Question: I have a table structure that uses a link table to relate Jobs to People, the link table contains data information for how long a person was at a particular job.

I have a simple rails application that is trying to get all jobs and display the job's employment date ranges.
'''
class Employment < ActiveRecord::Base
belongs_to :person
belongs_to :job
end
class Job < ActiveRecord::Base
belongs_to :employer
has_many :employment
accepts_nested_attributes_for :employment
end
def index
@jobs = Job.joins(:employment).find(:all)
end
'''
Now when i try to access properties 'employment_started'/ended I get a 'NoMethodError in Experience#index'
'''
undefined method 'employment_started' for #<Class:0x000000026927e0>
17: <span><%=job.employment.employment_started%> - <%=job.employment.to_yaml%>
'''
When I use the 'to_yaml' function I can see there is data in the object:
'''
!ruby/object:Employment attributes: job_id: 1 person_id: 1 employment_started: 2008-04-21 employment_ended: attributes_cache: {} changed_attributes: {} destroyed: false marked_for_destruction: false new_record: false previously_changed: {} readonly: false
'''
Why can't rails access this 3'rd level attribute?
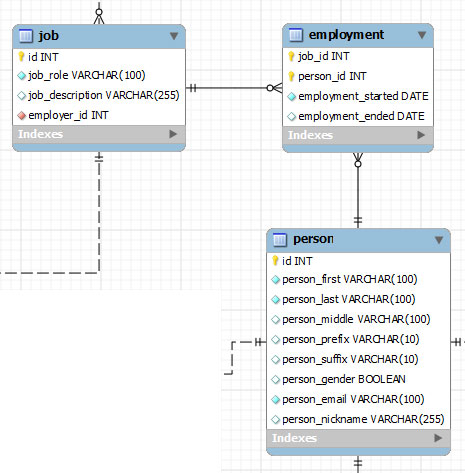
Answer: When you have a "has_many" relationship , you receive an array. So basically.
Plus, It should be 'has_one :employment' or 'has_many :employments'
if it is a has_many relationship then you can iteration through the employments array to get the desired result